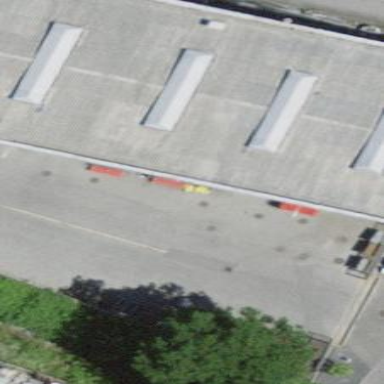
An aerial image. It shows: Industrial building.